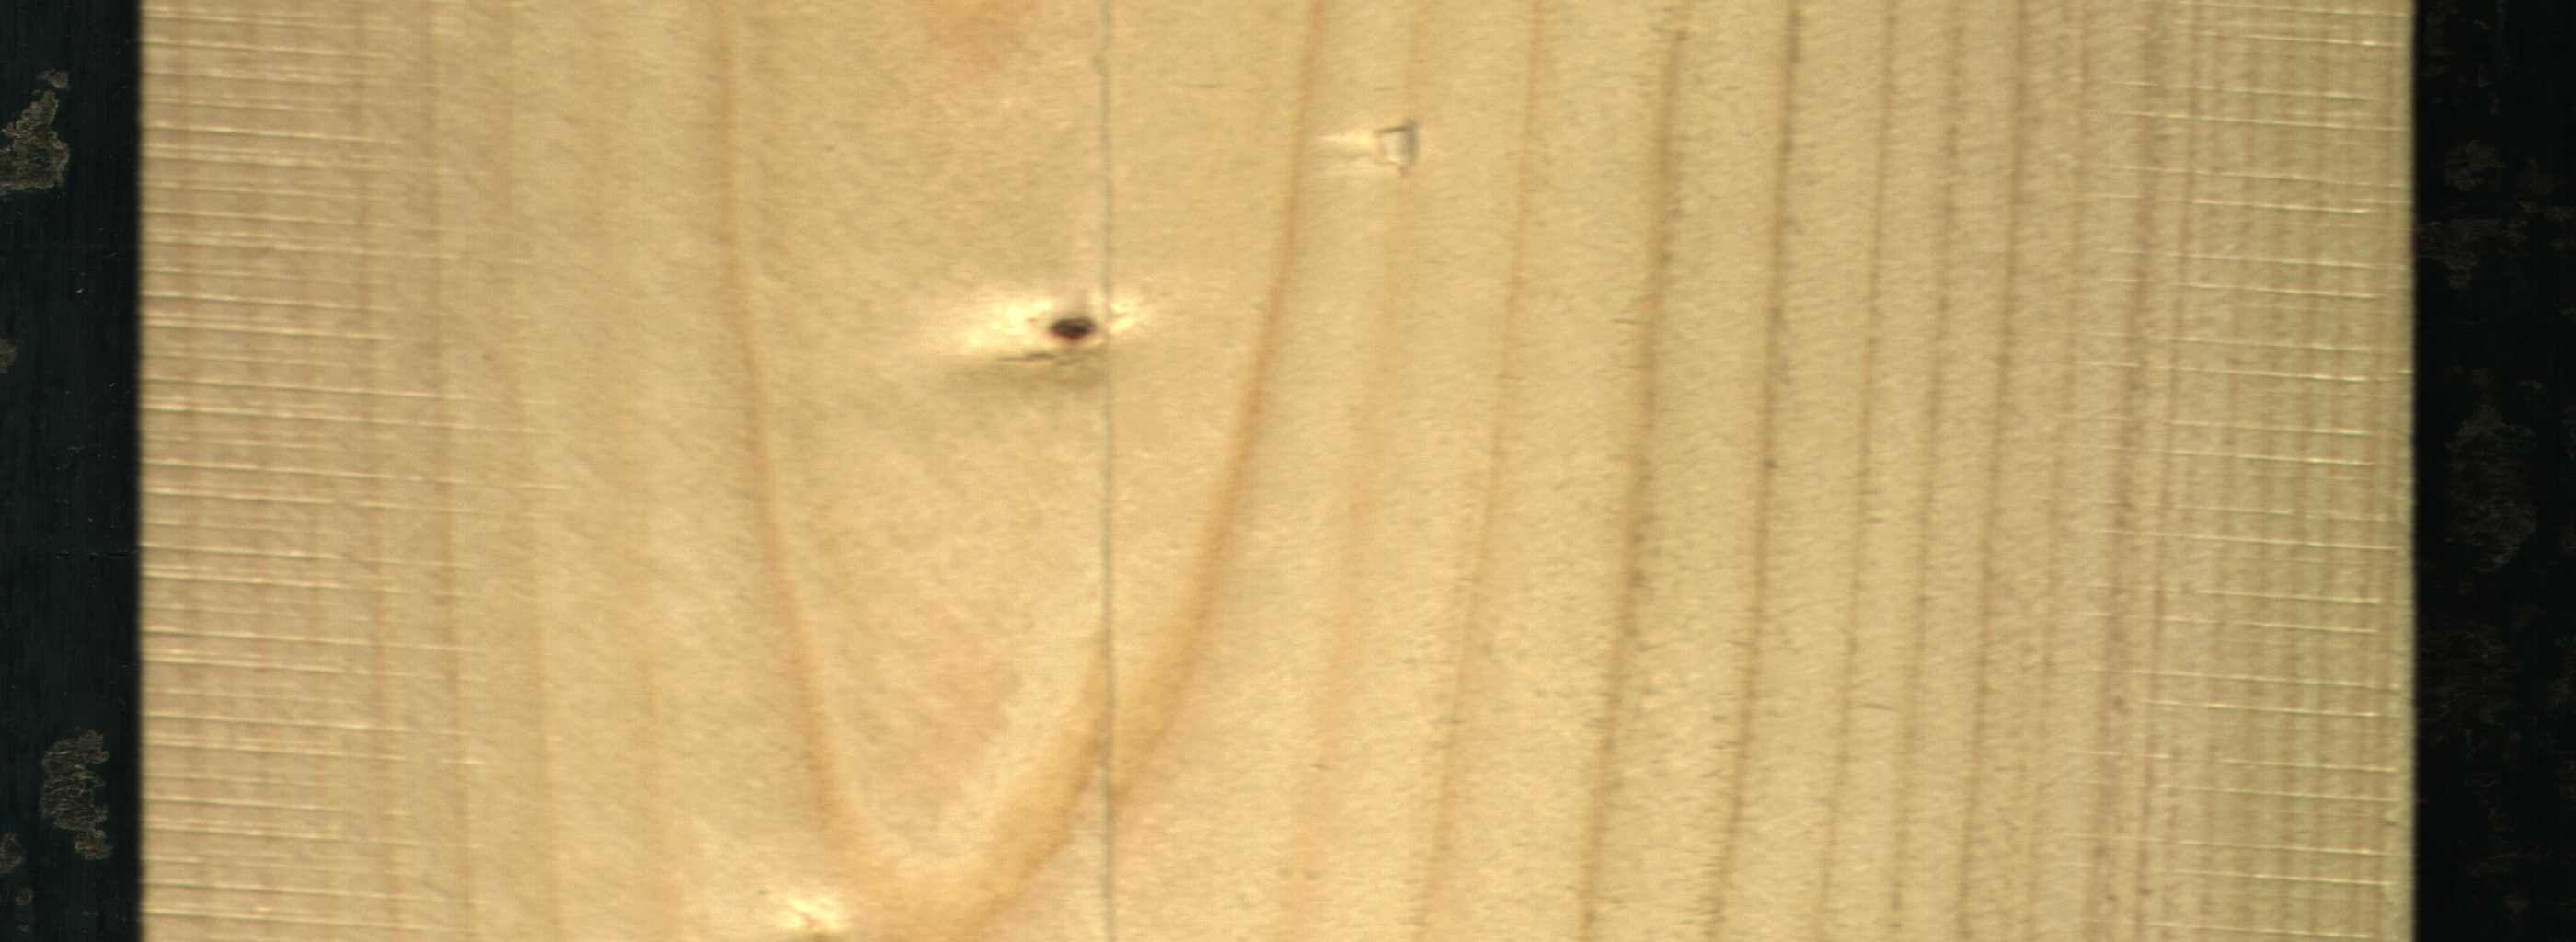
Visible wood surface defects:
Dead_Knot